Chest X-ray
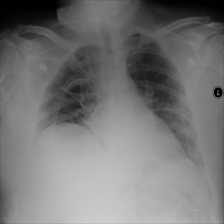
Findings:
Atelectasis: negative
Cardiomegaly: negative
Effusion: negative
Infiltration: negative
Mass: negative
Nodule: negative
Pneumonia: negative
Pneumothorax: negative
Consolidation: negative
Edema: negative
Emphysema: negative
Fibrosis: negative
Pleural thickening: negative
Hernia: negative